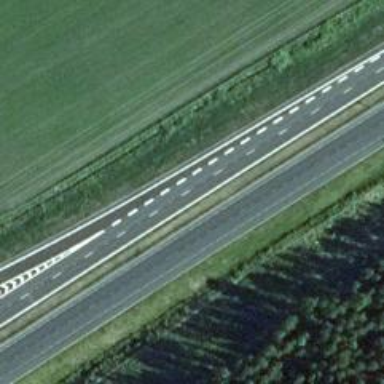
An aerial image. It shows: Asphalt motorway.